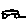
Label: car